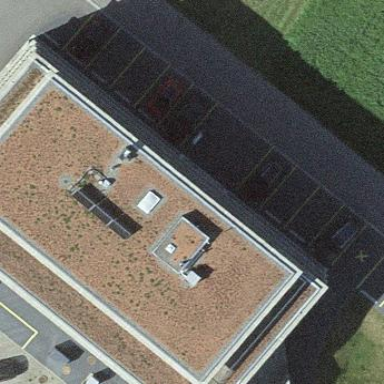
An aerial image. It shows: Building.